Question: I am making a 2d Platformer in Java, and for some reason, when the player jumps towards a platform, it gets stuck sometimes. Here is an image of the problem:

As you see, I was making a jump to the top of the platform, but it got stuck.
Here is my collison code for falling/jumping:
'''
if (guy.getJumpState() == false) {
if (canExecuteMovement(0, 8)) {
...
onGround = false;
if (guy.getY() > this.getParent().getHeight() / 2 - 100) {
// if you are in the middle, move the platforms.
for (int i = 0; i < platformCount; i++) {
if (platform[i].getVisibility() == true) {
platform[i].setY(platform[i].getY() - 8);
}
}
} else {
// or just move the guy if not.
guy.moveY(8);
}
} else {
onGround = true;
}
} else {
if (canExecuteMovement(0, -12)) {
if (guy.getY() < this.getParent().getHeight() / 2 - 100) {
// if you are in the middle, move the platforms.
for (int i = 0; i < platformCount; i++) {
if (platform[i].getVisibility() == true) {
platform[i].setY(platform[i].getY() + 12);
}
}
} else {
// or just move the guy if not.
guy.moveY(-12);
}
jumpCount++;
if (jumpCount >= 20) {
jumpCount = 0;
guy.setJumpState(false);
}
} else {
jumpCount = 0;
guy.setJumpState(false);
}
}
'''
Code for moving left and right:
'''
if (guy.getDirection() == "left") {
if (canExecuteMovement(-4, 0)) {
if (guy.getX() < this.getParent().getWidth() / 2) {
// if you are in the middle, move the platforms.
for (int i = 0; i < platformCount; i++) {
if (platform[i].getVisibility() == true) {
platform[i].setX(platform[i].getX() + 4);
}
}
} else {
// or just move the guy if not.
guy.moveX(-4);
}
}
} else if (guy.getDirection() == "right") {
if (canExecuteMovement(4, 0)) {
if (guy.getX() > this.getParent().getWidth() / 2) {
// if you are in the middle, move the platforms.
for (int i = 0; i < platformCount; i++) {
if (platform[i].getVisibility() == true) {
platform[i].setX(platform[i].getX() - 4);
}
}
} else {
// or just move the guy if not.
guy.moveX(4);
}
}
}
'''
And here is canExecuteMovement function:
'''
private boolean canExecuteMovement(int xChange, int yChange) {
int projectedX = guy.getX() + xChange;
int projectedY = guy.getY() + yChange;
Rectangle projectedBounds = new Rectangle(projectedX, projectedY, guy.getWidth(), guy.getHeight());
for (int i = 0; i < platformCount; i++) {
if (projectedBounds.intersects(platform[i].getBounds()) && platform[i].getVisibility() == true) {
return false;
}
}
return true;
}
'''
I really dont know how to tackle this problem, hopefully I can get some enlightenment.
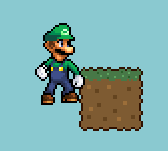
Answer: You need to track your allow/deny movement code for 'x' and 'y' separately. What's happening is that if the user can't move any further right the code stops him altogether. However, he should STILL be able to move up or down.
Consider splitting up the conditionals in your code so that when it is assigning the new movement vectors, it sets 'x' and 'y' separately, checking for the ability to move in 'x' and 'y' individually.